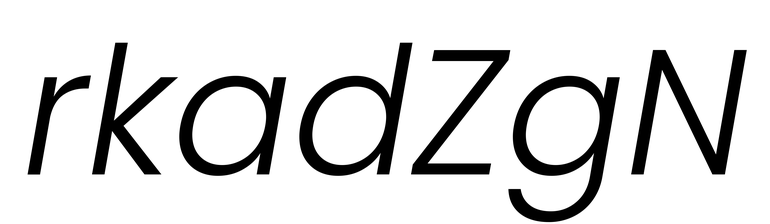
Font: Poppins-LightItalic